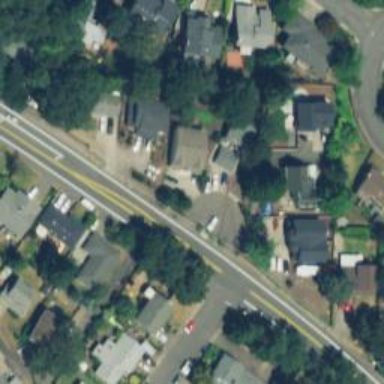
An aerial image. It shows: Secondary road with sidewalk on the left.